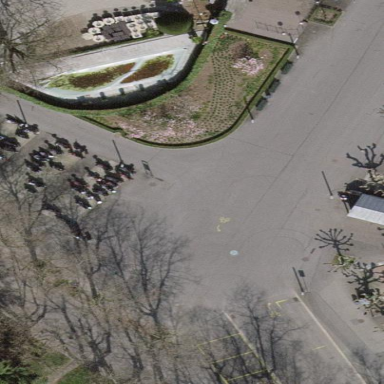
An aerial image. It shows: Motorcycle parking area.